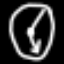
Label: clock